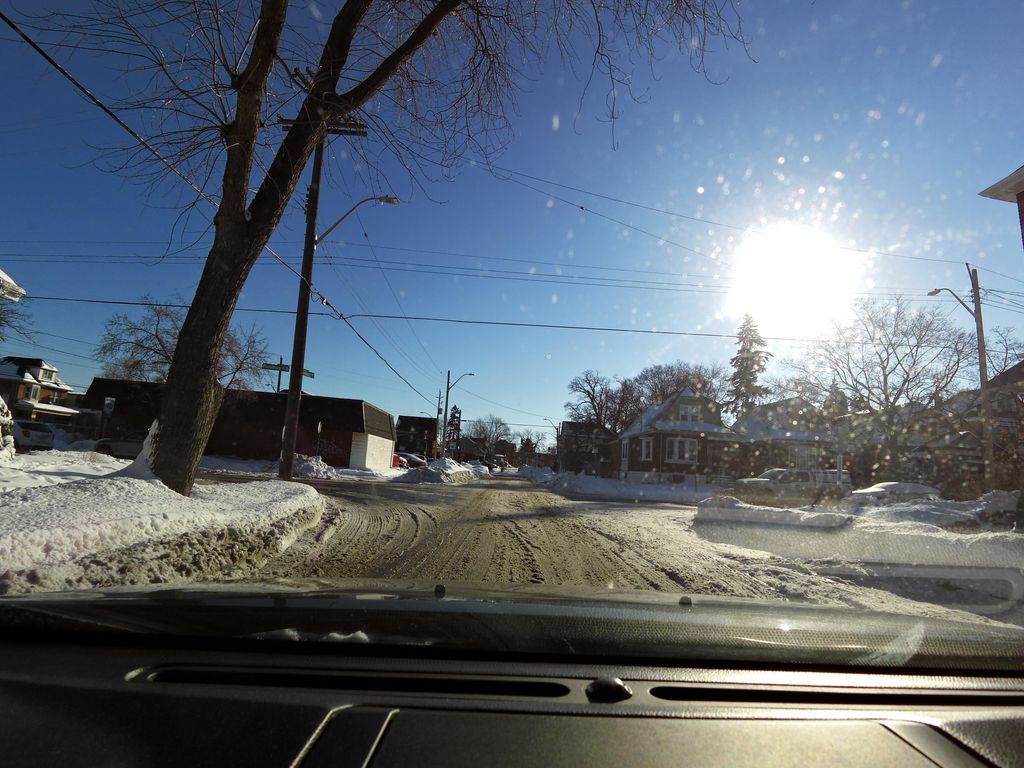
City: hamilton